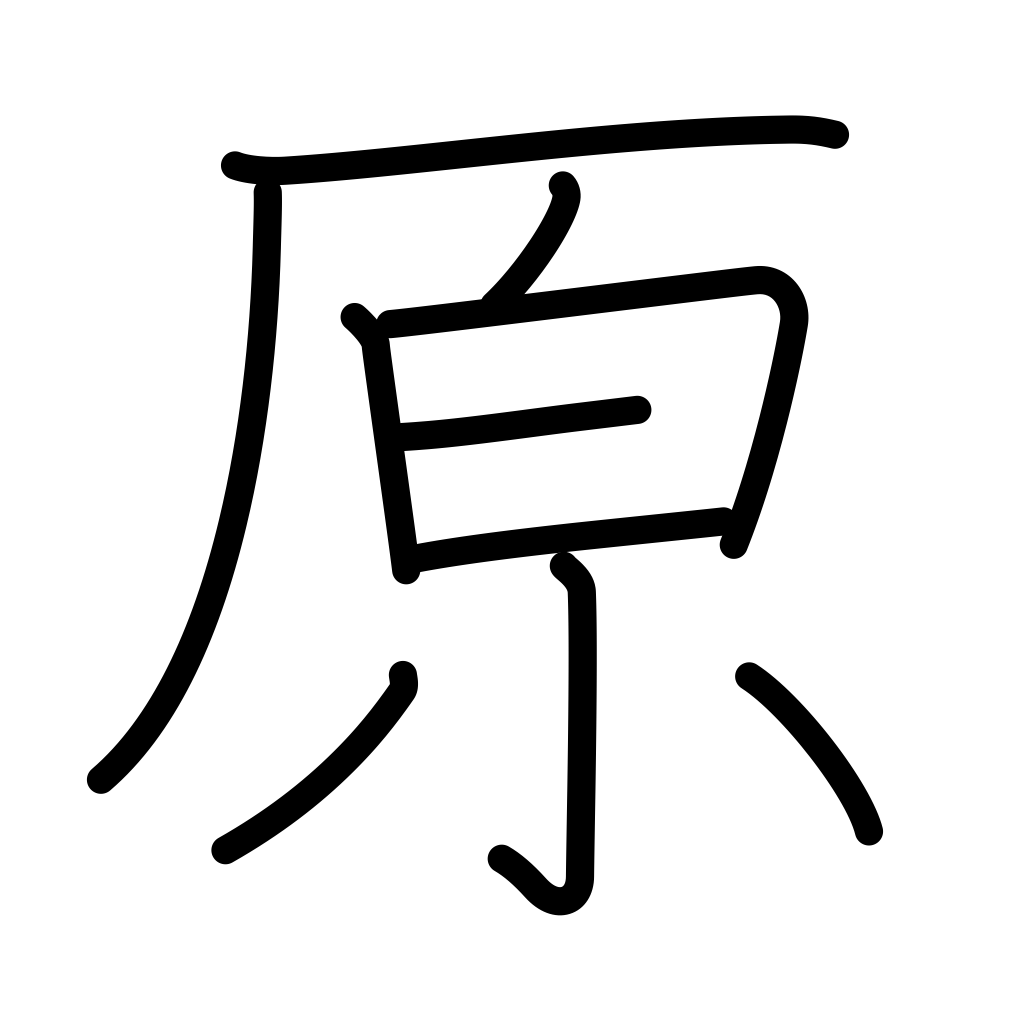
Meaning: meadow, original, primitive, field, plain, prairie, tundra, wilderness